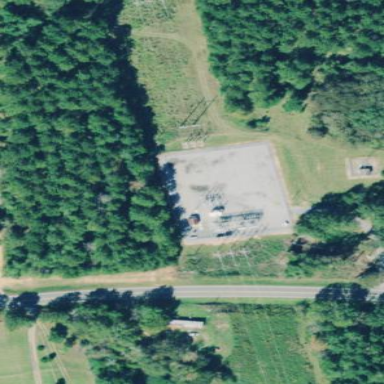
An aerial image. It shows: Distribution level power substation surrounded by fence.